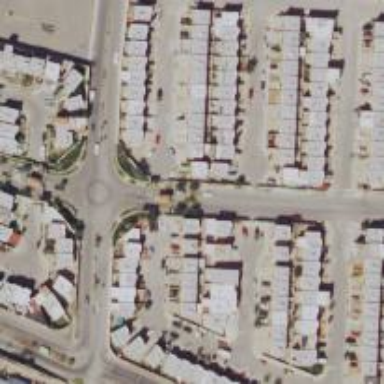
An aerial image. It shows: Residential road.